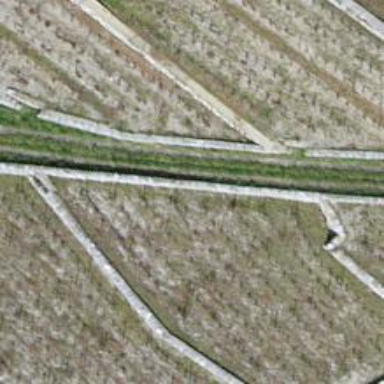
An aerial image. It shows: Retaining wall.